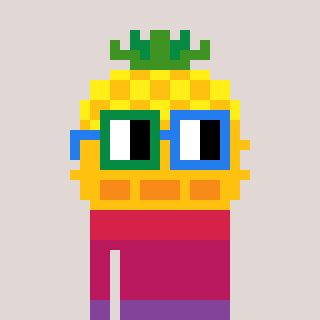
a pixel art character with square green and blue glasses, a pineapple-shaped head and a darkpink-colored body on a warm background